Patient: sex F, age 71
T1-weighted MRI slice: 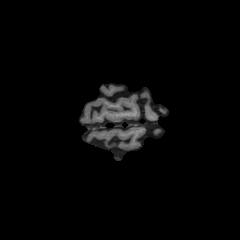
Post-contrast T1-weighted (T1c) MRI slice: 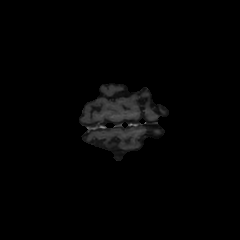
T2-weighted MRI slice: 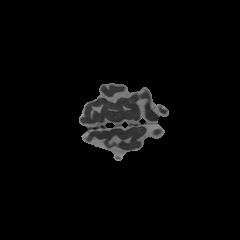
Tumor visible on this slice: no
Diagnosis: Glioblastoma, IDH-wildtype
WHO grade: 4